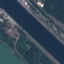
Land use / land cover class: River